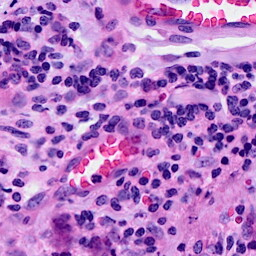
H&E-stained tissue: Breast